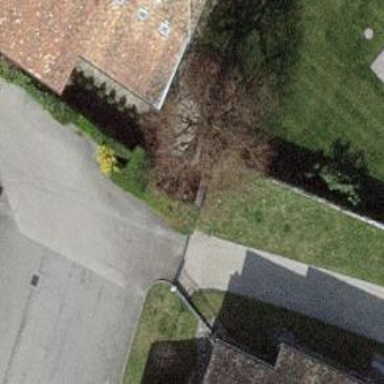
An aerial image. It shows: Gate.